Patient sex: M
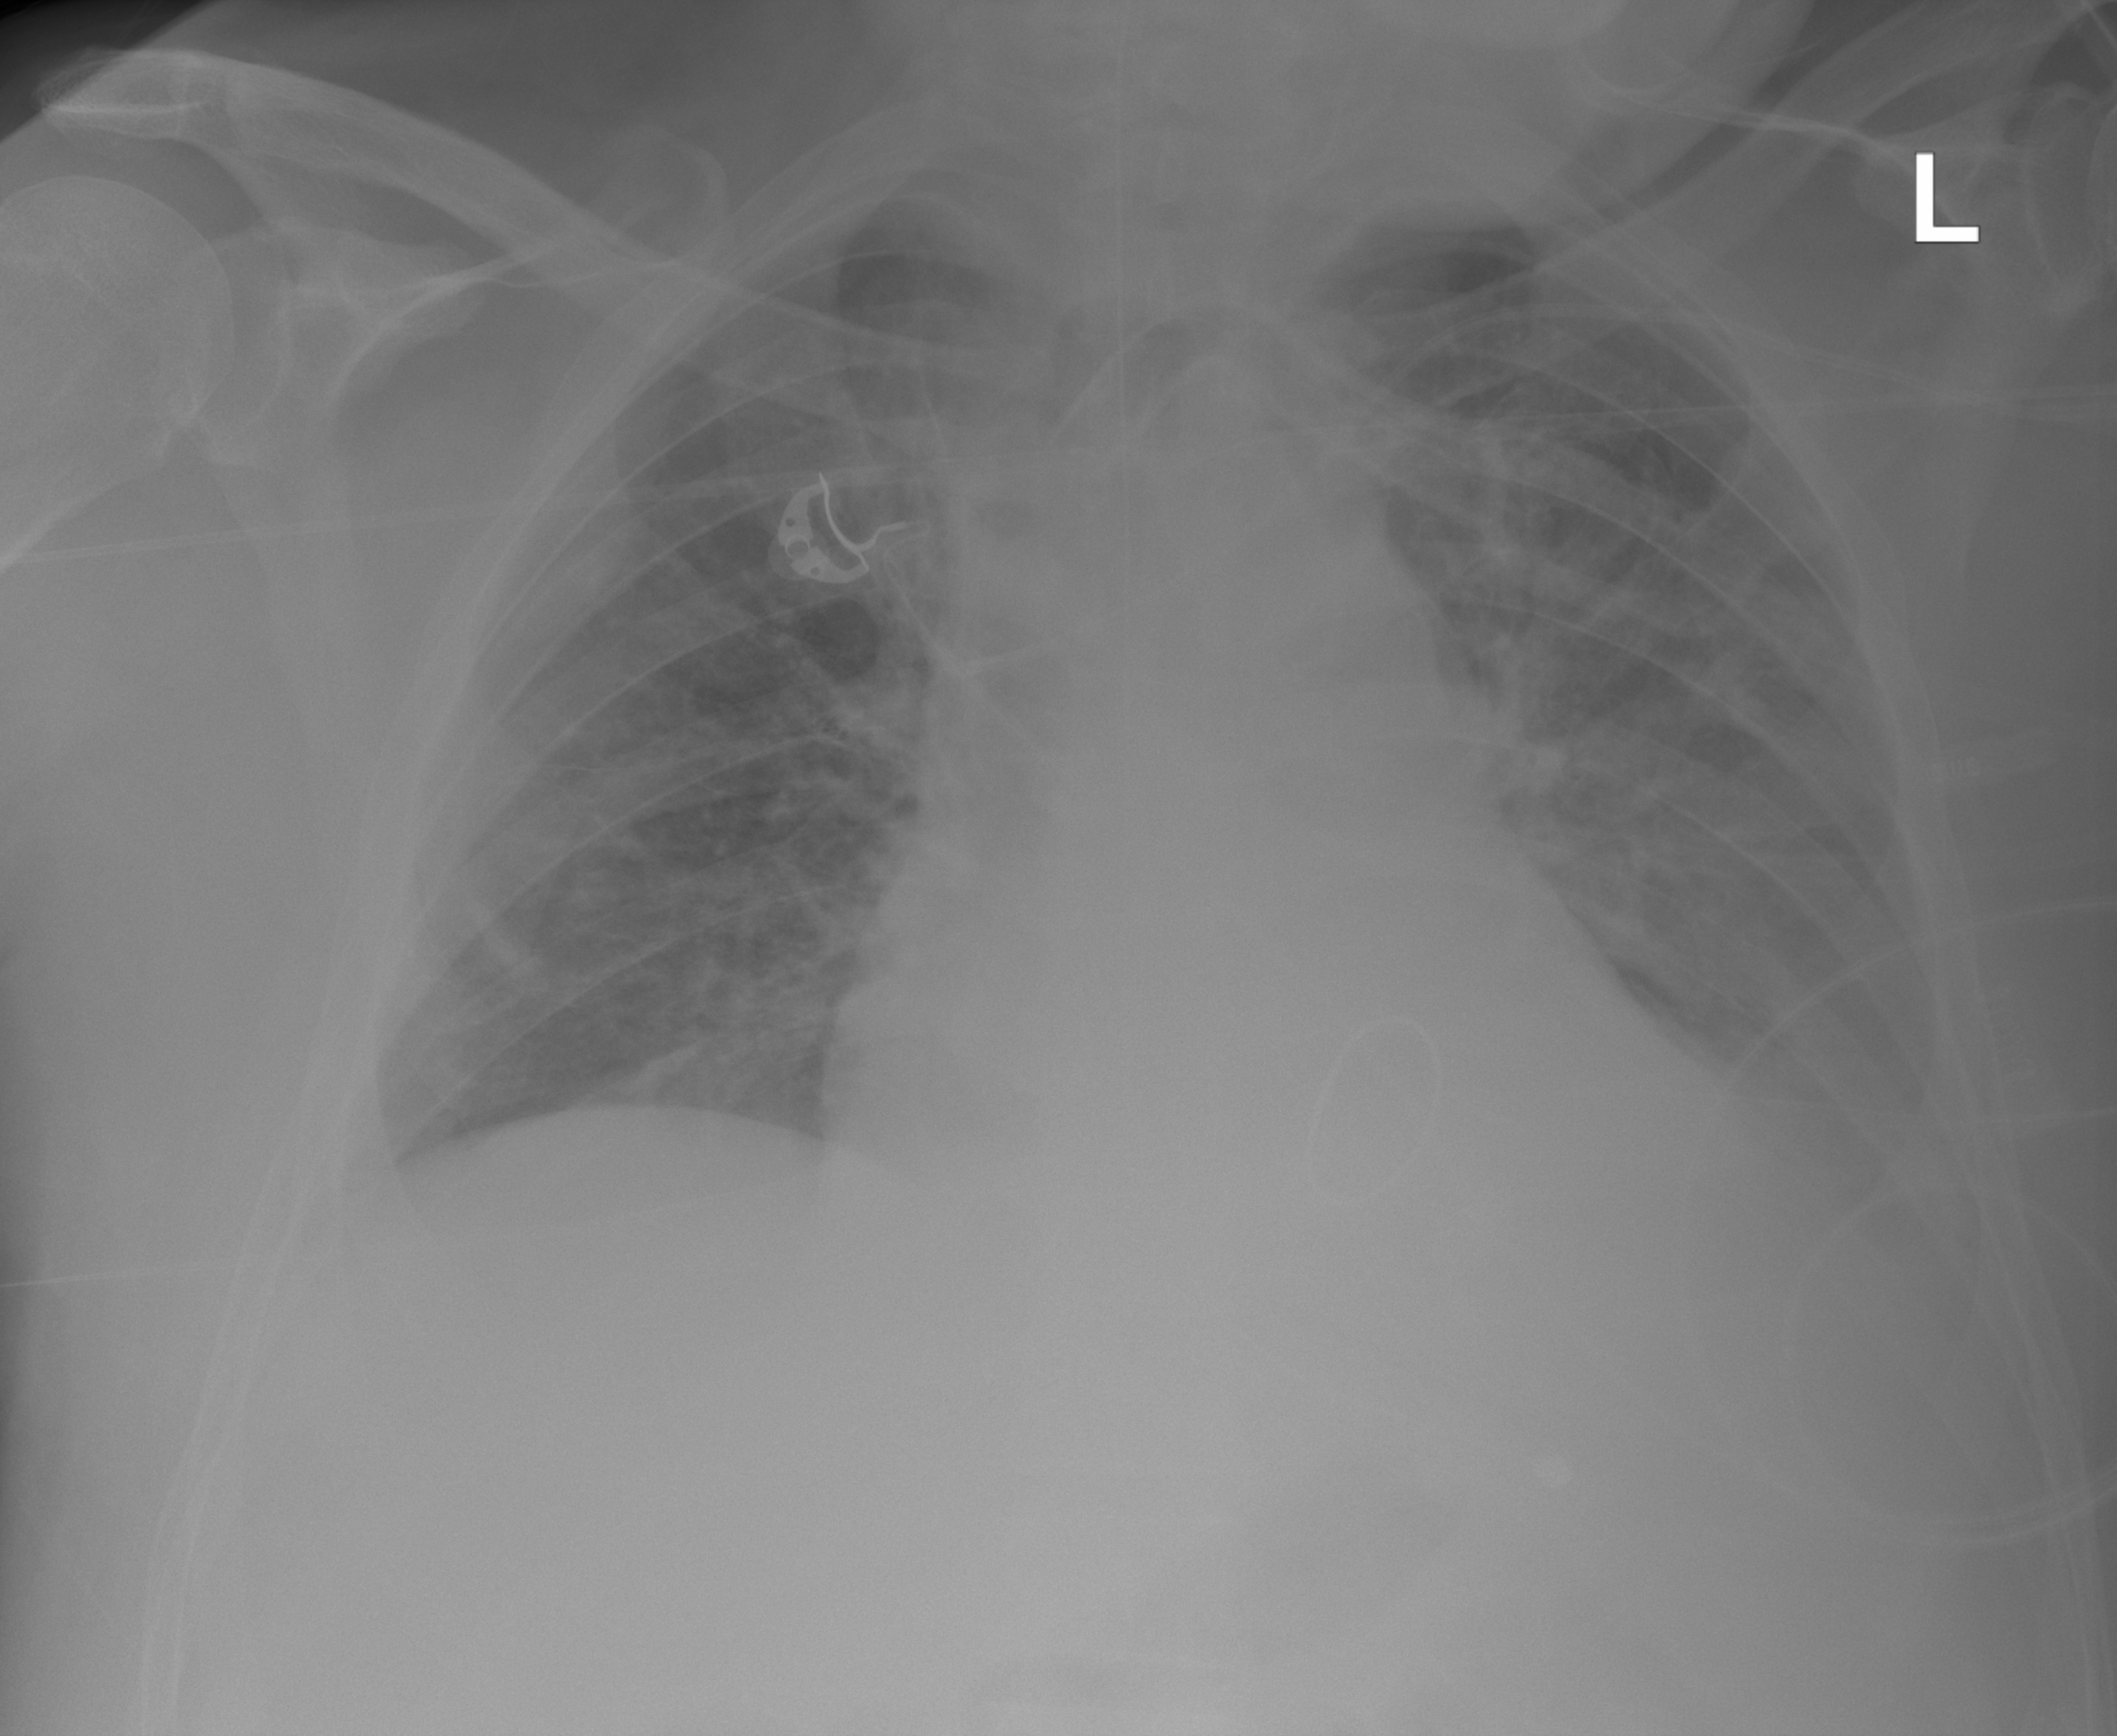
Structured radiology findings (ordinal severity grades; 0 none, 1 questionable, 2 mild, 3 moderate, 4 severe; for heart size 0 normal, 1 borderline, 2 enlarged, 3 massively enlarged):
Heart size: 2
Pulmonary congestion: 2
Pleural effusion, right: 2
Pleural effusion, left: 3
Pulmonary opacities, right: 0
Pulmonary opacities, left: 2
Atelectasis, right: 2
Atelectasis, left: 2